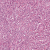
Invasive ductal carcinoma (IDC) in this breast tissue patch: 1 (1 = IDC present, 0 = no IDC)